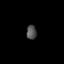
Tissue: lung
Cell type: Epithelial cells
Senescence score: 0.1947
Nuclear area (px): 138
Mean DAPI intensity: 82.145